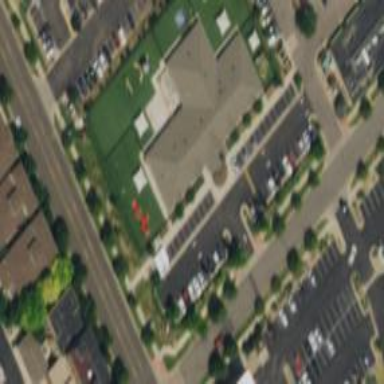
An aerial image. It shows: Office building that serves as veterinary facility.